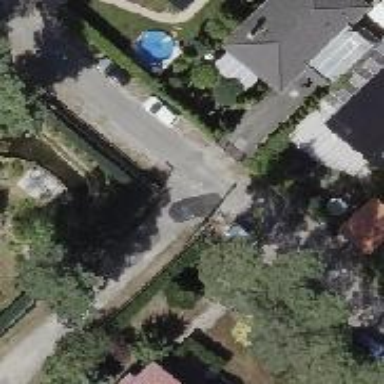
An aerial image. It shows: Residential road with asphalt surface.